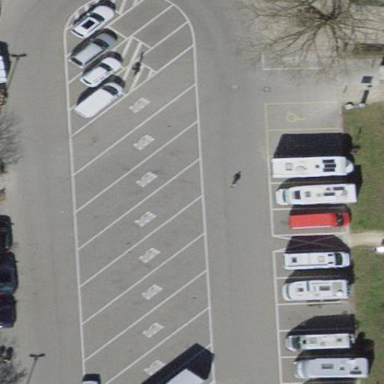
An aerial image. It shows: Parking space.